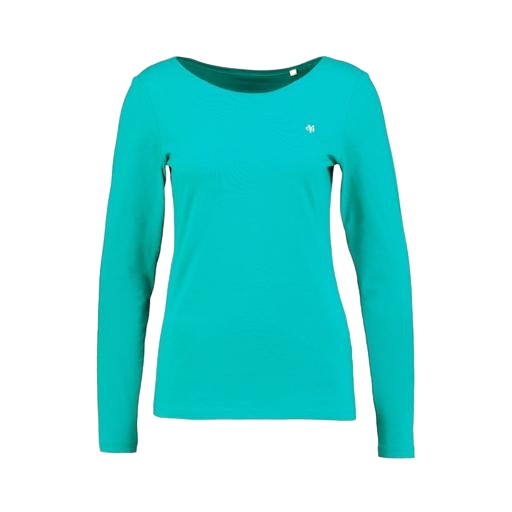
green long-sleeve round-neck tee, blue iconic women's long-sleeved t-shirt, longsleeve t-shirt, white background